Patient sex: F
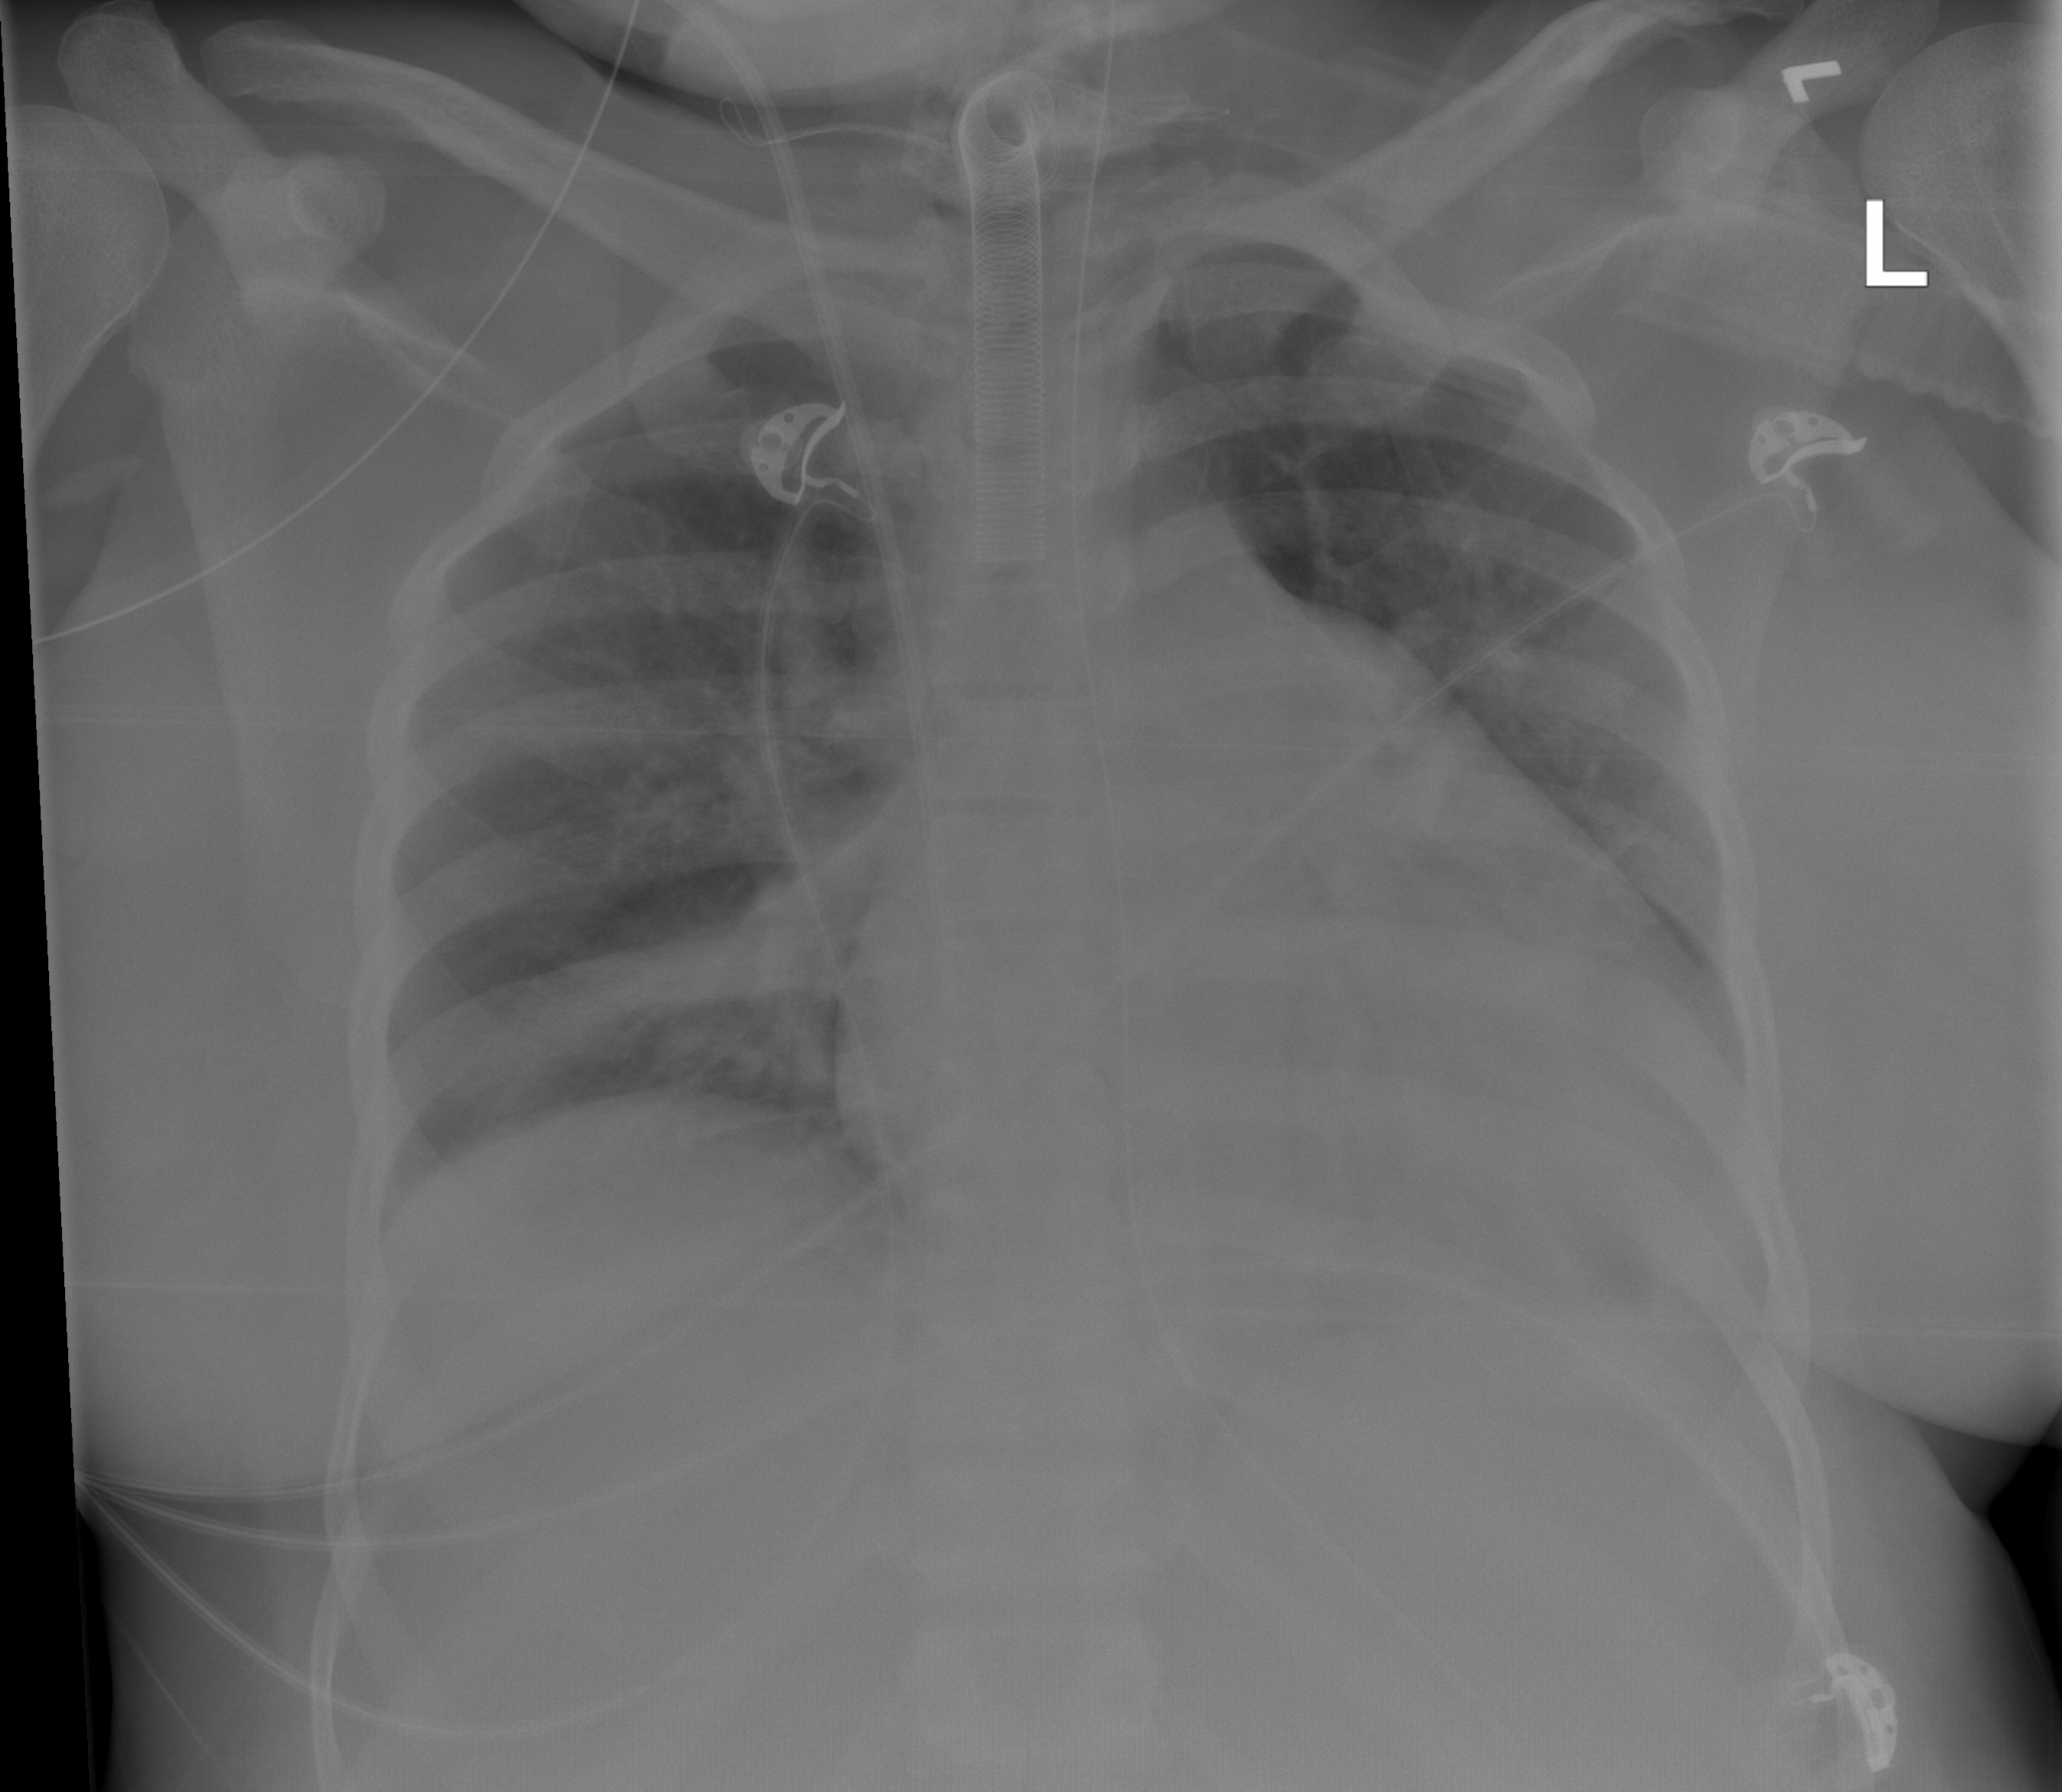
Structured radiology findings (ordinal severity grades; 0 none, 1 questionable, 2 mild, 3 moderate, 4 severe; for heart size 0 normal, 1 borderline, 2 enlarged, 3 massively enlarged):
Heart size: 2
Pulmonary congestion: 2
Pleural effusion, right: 0
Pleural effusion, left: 0
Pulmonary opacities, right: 0
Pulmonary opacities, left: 0
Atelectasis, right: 2
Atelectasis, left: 0